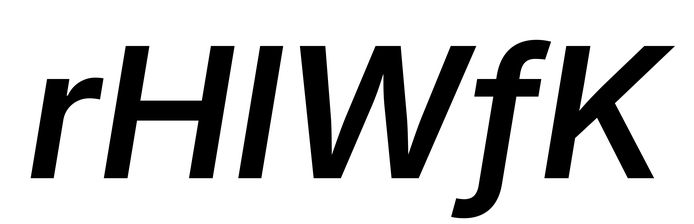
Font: Inter-Italic_SemiBold_Italic